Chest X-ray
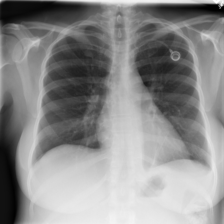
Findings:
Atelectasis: negative
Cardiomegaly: negative
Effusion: negative
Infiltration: negative
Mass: negative
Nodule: negative
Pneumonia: negative
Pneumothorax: negative
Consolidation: negative
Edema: negative
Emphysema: negative
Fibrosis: negative
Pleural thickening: negative
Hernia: negative